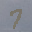
Label: 7